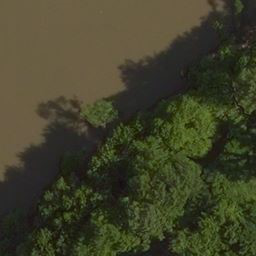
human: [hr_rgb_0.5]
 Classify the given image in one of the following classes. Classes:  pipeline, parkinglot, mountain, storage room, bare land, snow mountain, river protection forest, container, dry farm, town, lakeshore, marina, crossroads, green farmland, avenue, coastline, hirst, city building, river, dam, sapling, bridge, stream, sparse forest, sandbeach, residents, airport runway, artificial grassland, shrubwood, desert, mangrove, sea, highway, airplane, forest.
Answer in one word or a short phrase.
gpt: river protection forest